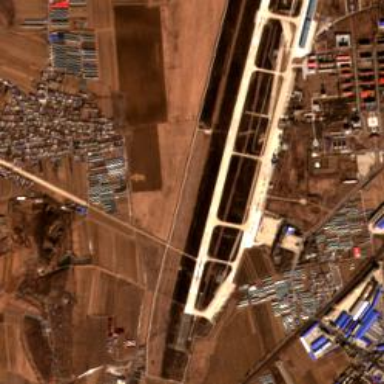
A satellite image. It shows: View of runway in airport.